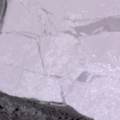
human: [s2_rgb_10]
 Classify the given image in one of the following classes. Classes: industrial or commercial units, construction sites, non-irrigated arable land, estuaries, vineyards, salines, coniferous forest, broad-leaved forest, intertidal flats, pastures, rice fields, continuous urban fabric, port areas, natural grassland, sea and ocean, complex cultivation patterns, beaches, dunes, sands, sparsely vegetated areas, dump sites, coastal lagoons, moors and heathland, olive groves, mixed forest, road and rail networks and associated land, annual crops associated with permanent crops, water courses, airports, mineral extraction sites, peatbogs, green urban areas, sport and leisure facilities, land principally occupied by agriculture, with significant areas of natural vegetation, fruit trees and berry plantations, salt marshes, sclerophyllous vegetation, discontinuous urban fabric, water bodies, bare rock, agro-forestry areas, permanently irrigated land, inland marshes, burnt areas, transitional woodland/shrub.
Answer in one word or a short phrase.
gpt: sea and ocean